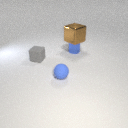
small blue metal cylinder behind small gray rubber cube